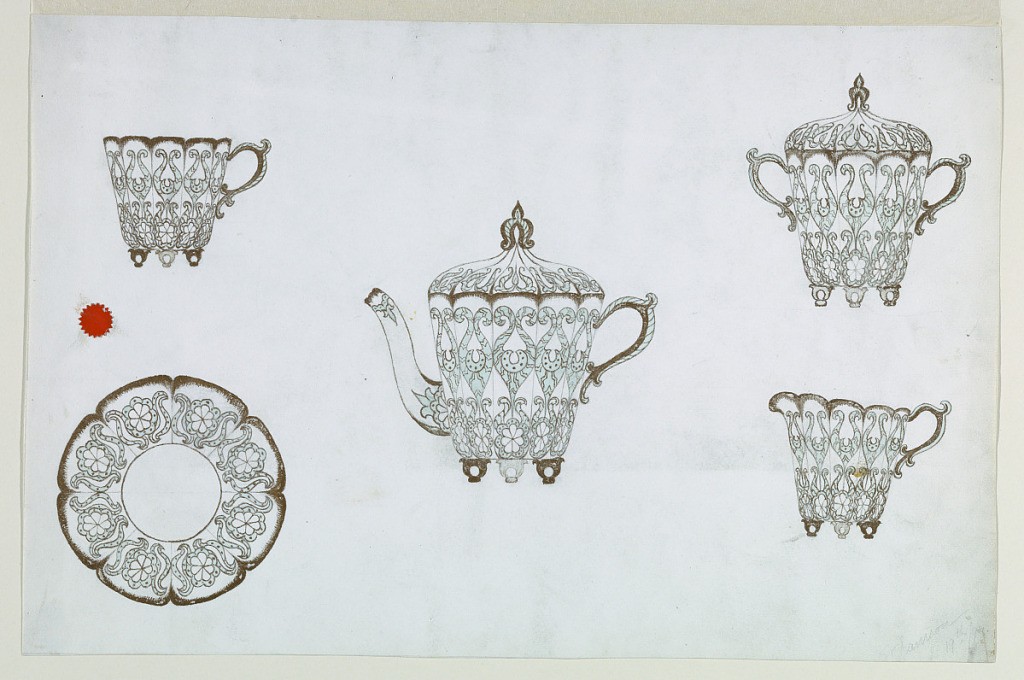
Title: Design for China Decoration
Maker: Rose Samson
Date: ca. 1895
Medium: Water color, gold, on paper
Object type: Drawing
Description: Design for a cup, saucer, teapot, sugar bowl, and creamer done in gold and light green on a white background.